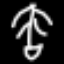
Label: palm tree